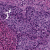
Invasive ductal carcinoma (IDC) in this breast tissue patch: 1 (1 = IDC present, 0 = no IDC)